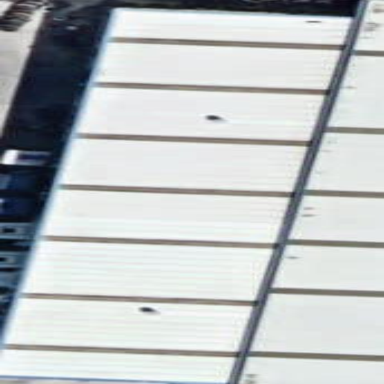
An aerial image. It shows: Warehouse building.